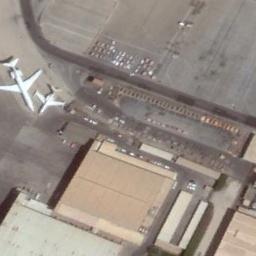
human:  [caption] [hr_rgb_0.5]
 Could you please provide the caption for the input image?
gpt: Two planes are parked on the ground next to the buildings .

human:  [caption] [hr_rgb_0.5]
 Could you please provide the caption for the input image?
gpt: There are many buildings next to the two planes, And many cars parked in the open space next to the buildings .

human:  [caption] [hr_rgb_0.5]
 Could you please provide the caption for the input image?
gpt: A small plane and a big plane parked in different directions on the open area while some buildings and parking lots beside .

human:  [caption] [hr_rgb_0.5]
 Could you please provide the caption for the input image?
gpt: There are two planes in the picture, Of which the larger plane is twice the smaller one .

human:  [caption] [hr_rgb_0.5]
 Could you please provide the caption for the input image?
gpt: Two planes are in the parking lot next to the building .